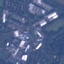
Land use / land cover: Industrial